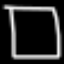
Label: square